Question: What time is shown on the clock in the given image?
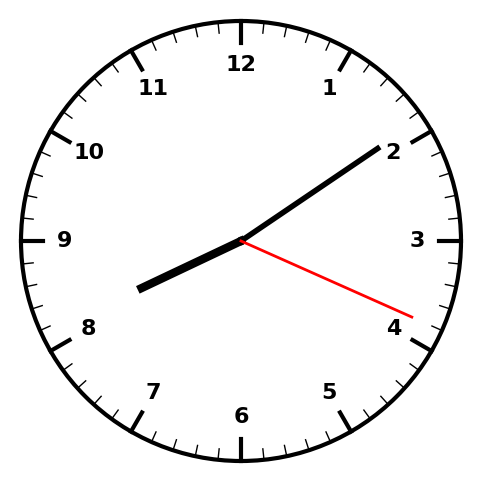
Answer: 08:09:19